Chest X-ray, AP view. Patient: 59 years old, sex F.
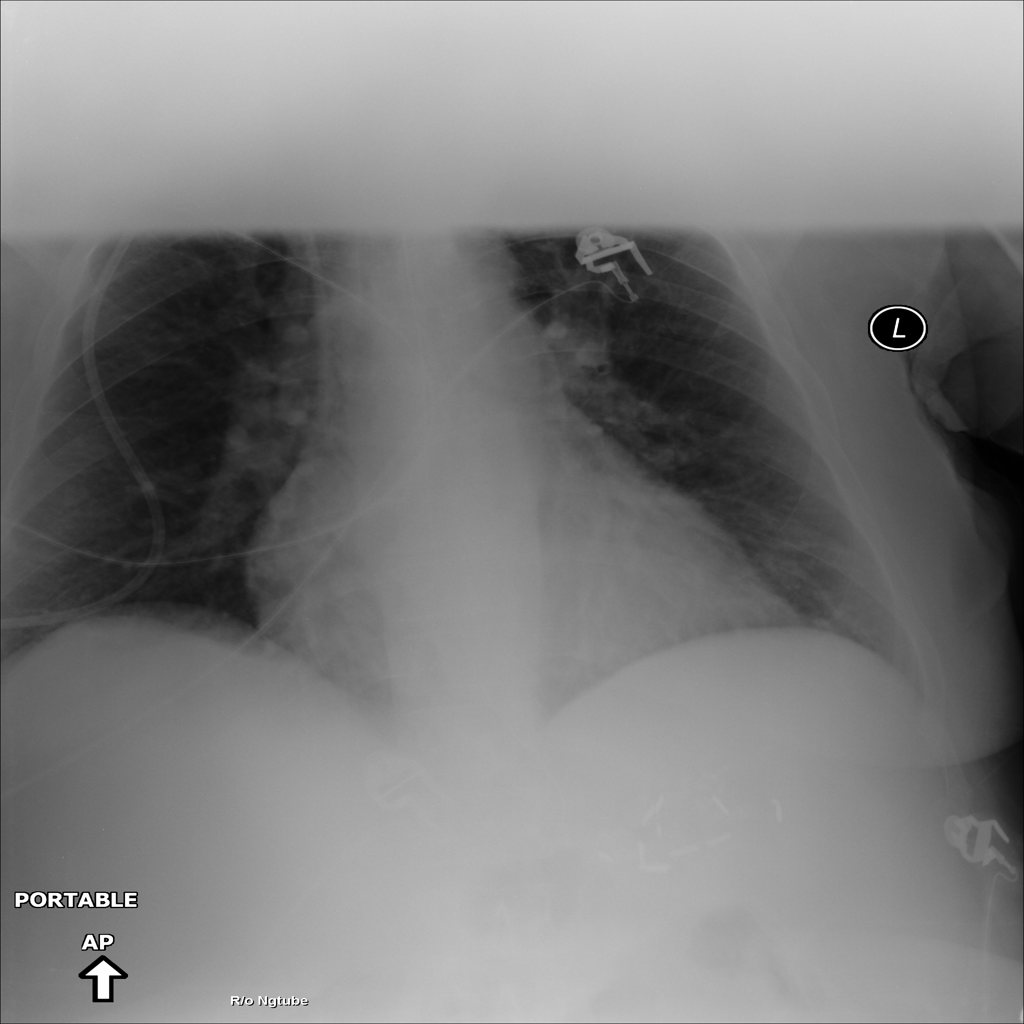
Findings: No Finding